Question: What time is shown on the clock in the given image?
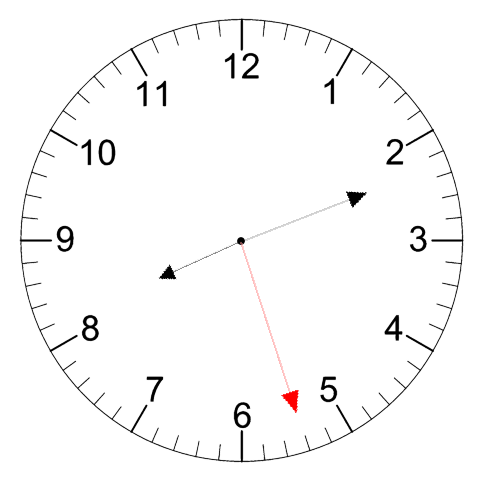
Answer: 08:11:27